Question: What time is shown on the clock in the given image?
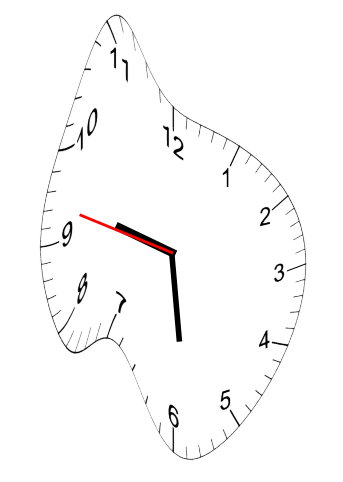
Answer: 09:28:47